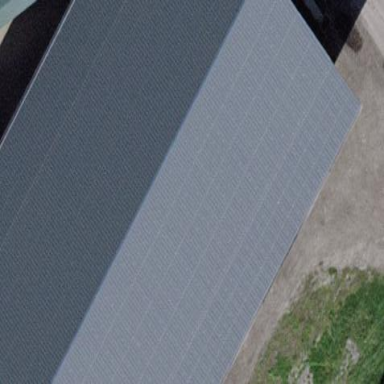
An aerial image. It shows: Building with gabled roof.